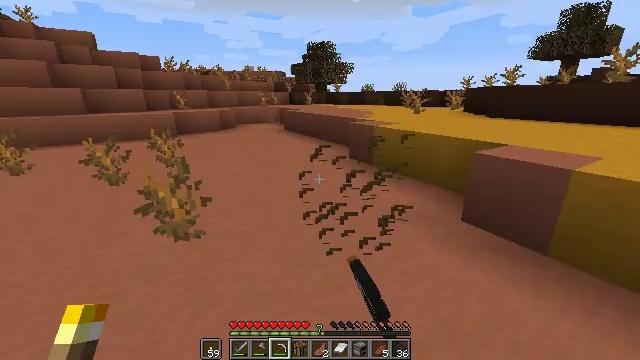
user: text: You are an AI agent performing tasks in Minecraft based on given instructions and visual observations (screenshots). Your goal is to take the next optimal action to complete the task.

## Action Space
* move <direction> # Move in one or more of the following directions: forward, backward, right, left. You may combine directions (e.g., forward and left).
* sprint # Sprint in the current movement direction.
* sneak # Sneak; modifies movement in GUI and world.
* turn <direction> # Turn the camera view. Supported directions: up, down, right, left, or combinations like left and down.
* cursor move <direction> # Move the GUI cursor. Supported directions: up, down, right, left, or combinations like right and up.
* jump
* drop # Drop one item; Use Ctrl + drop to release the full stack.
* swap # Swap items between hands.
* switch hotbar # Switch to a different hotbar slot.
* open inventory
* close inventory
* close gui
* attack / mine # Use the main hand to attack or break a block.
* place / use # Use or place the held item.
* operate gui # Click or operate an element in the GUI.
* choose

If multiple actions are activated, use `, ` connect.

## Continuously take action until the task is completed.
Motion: motion action
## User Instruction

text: Mine the dead bush in the desert.
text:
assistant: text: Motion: attack / mine